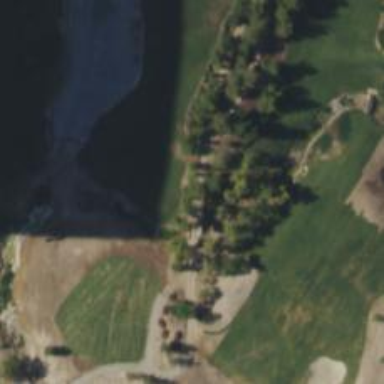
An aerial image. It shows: Path for golf carts.